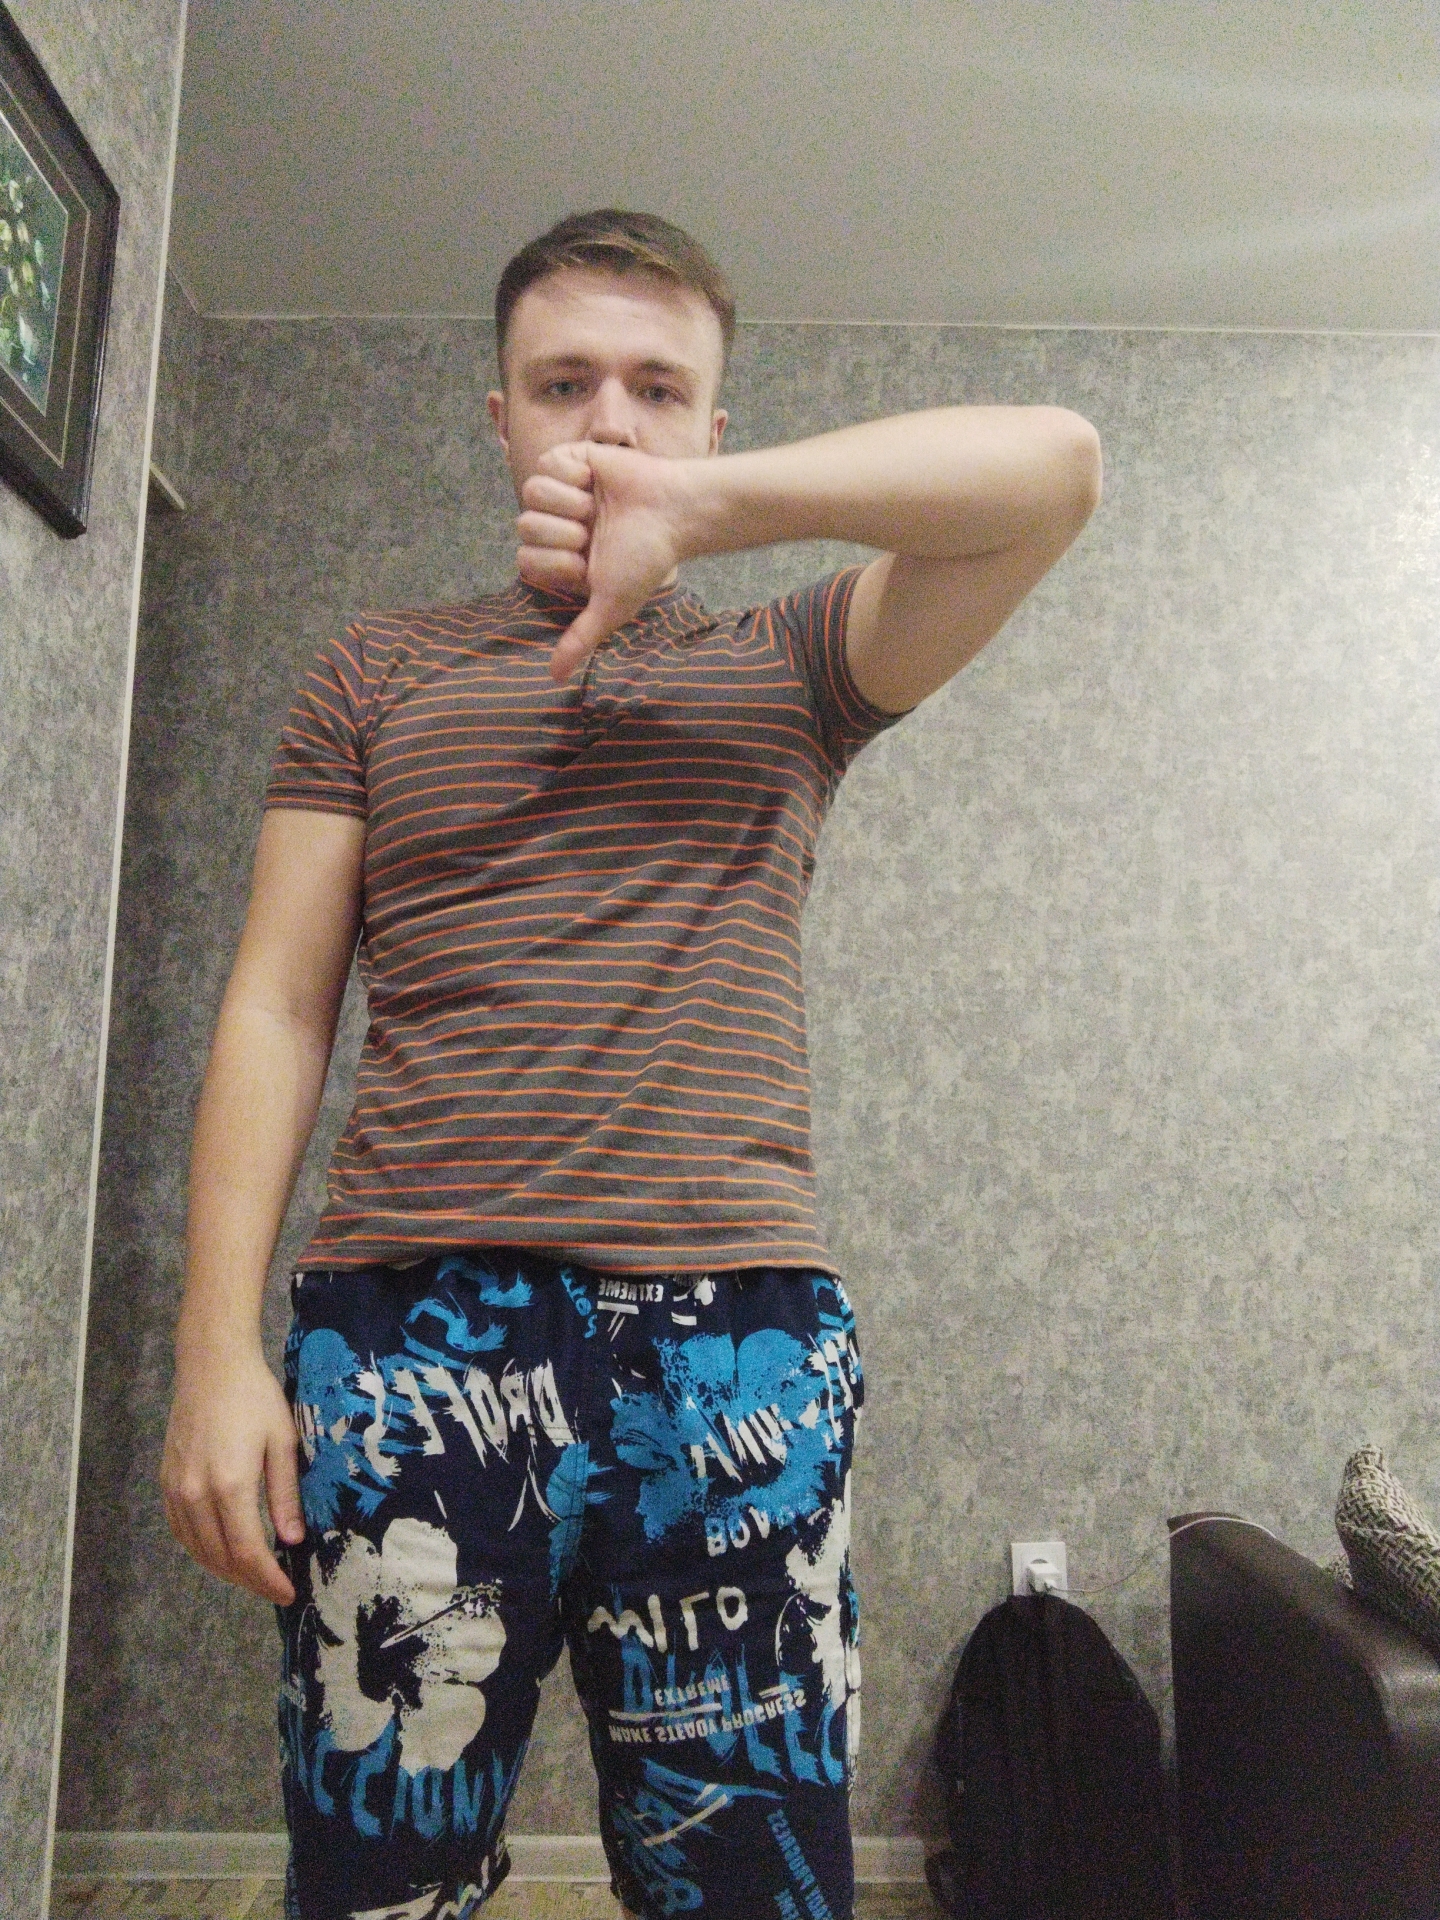
Label: noise